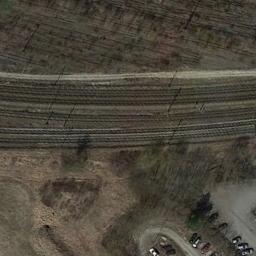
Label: railway